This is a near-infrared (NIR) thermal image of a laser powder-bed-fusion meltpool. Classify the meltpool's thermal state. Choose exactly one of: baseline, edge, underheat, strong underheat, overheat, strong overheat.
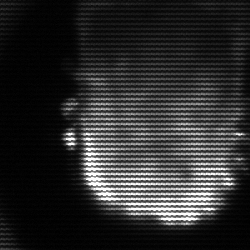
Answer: baseline